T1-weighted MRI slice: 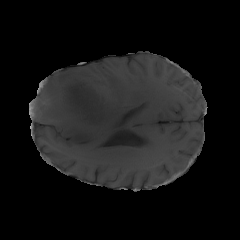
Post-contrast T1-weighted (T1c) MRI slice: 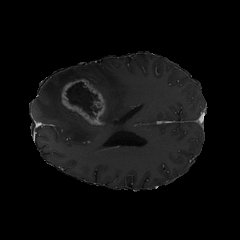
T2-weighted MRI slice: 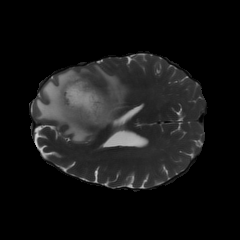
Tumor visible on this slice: yes